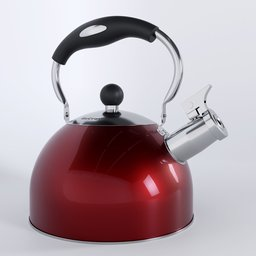
Label: appliances